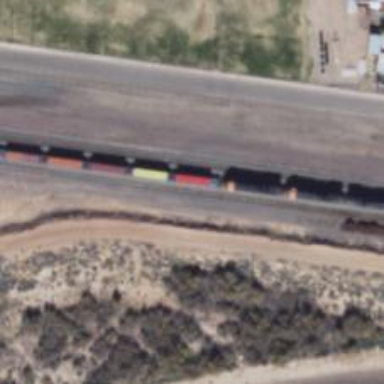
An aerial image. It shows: Railway siding for service.